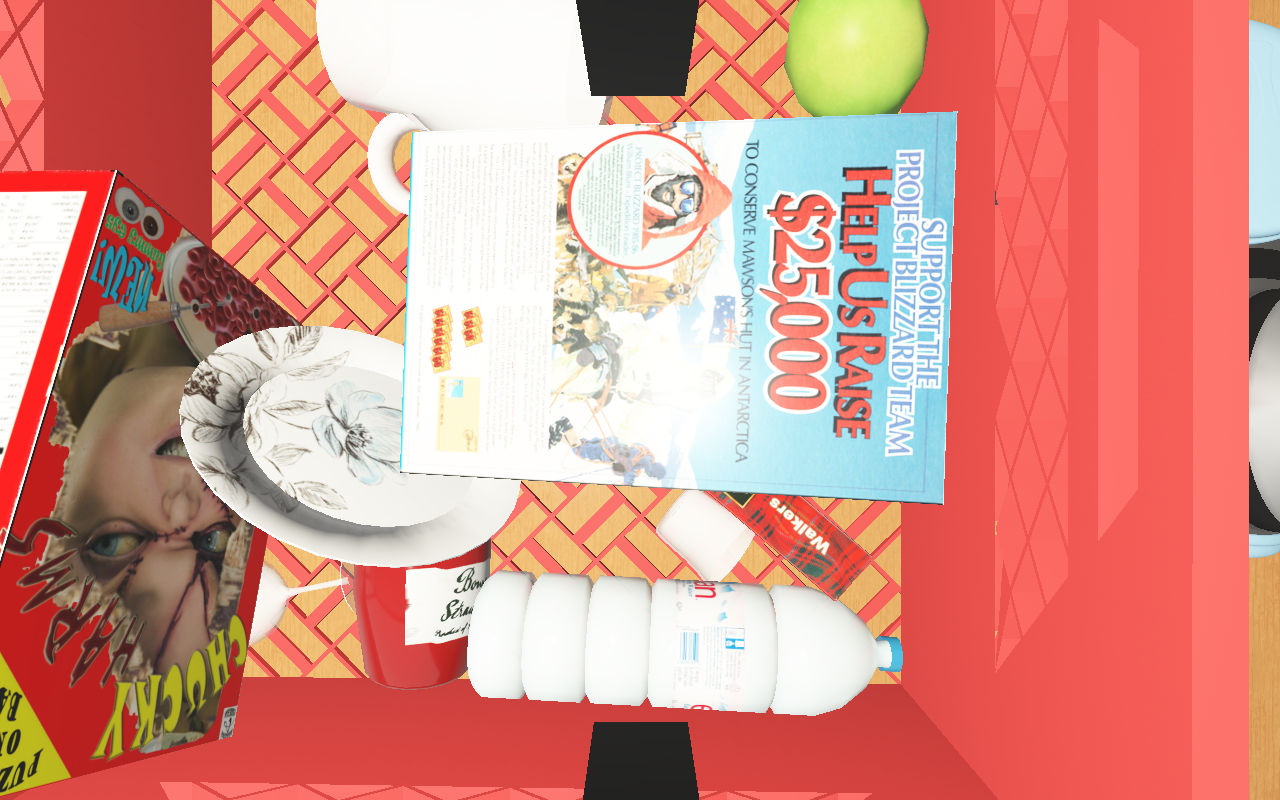
Objects in the scene:
water bottle
apple
apple
orange
orange
plate
wineglass
honey jar
cereal box